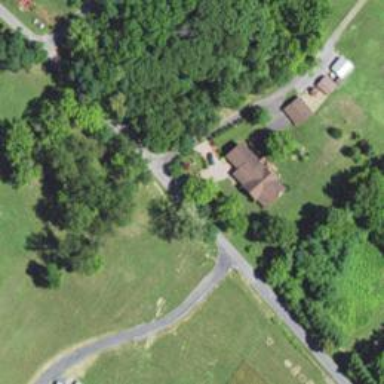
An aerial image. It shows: Driveway leading to service road.